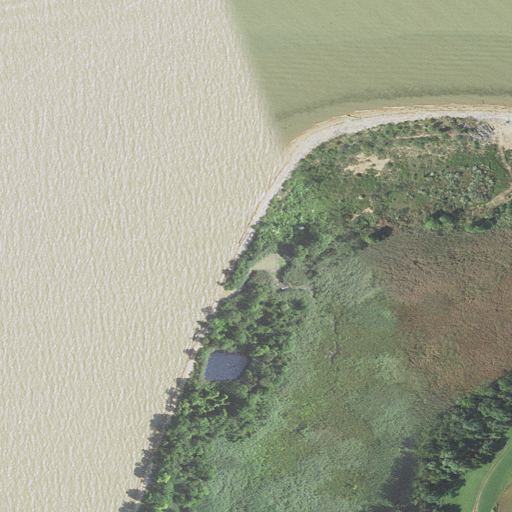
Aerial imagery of cape in Maryland named Howell Point containing open water, woody wetlands, herbaceous wetlands, cultivated crops, and barren land